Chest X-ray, PA view. Patient: 72 years old, sex F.
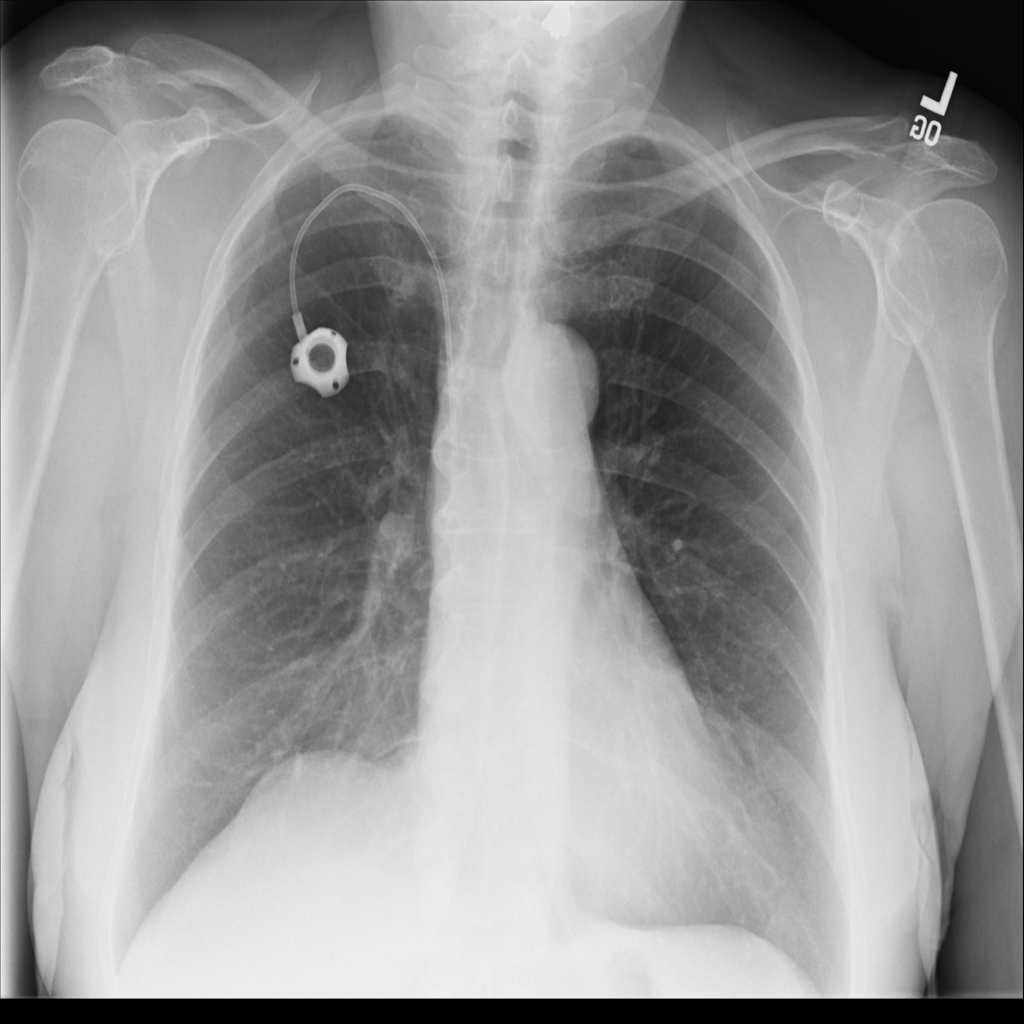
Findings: Pleural_Thickening